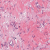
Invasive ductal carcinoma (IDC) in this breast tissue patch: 1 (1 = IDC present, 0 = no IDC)